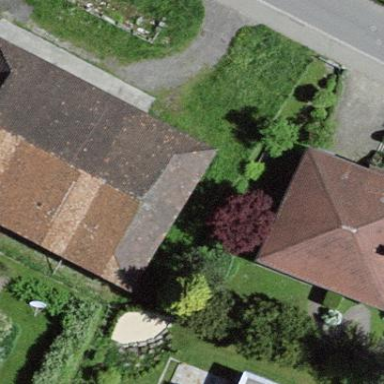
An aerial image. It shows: Rural barn.